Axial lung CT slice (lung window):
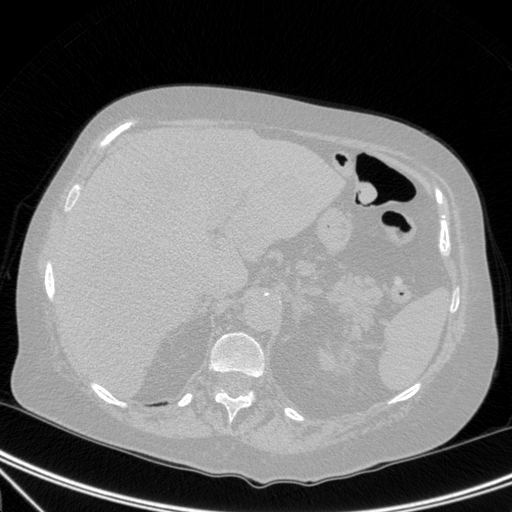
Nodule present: no